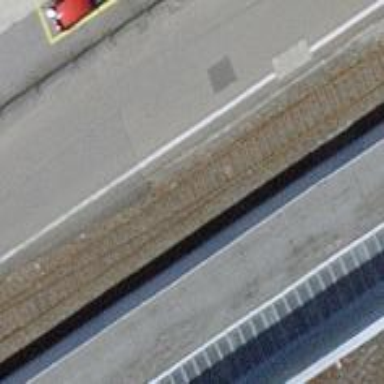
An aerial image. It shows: Railway switch.